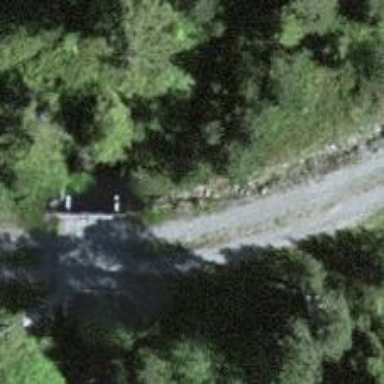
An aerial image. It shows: Track road with grade2 bridge.